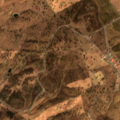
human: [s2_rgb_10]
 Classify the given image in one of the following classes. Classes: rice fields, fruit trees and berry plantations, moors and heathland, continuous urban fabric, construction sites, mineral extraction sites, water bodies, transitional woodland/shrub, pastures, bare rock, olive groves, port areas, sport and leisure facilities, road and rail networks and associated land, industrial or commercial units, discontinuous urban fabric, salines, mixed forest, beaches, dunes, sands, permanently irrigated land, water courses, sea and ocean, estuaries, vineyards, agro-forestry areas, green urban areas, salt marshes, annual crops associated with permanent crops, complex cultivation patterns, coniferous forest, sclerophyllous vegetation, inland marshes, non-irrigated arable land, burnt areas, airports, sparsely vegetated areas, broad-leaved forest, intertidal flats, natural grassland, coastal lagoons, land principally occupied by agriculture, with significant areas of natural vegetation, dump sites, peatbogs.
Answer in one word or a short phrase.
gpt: pastures, land principally occupied by agriculture, with significant areas of natural vegetation, agro-forestry areas, transitional woodland/shrub